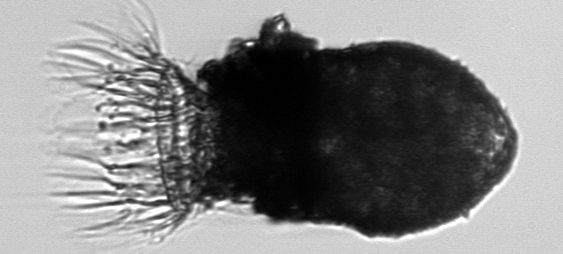
Label: Stenosemella_morphotype1